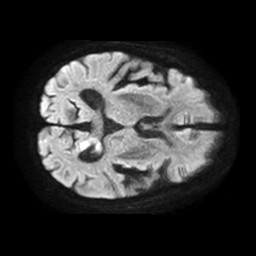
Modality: TRACE
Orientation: axial
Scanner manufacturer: philips
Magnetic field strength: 1.5 T
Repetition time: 3.397 s
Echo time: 0.06899 s